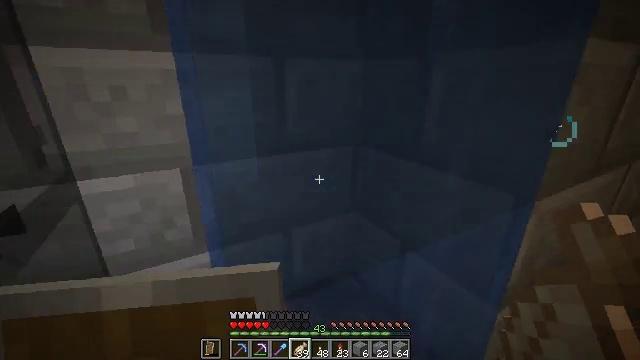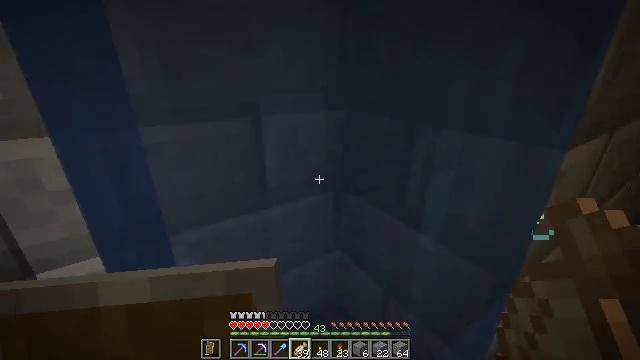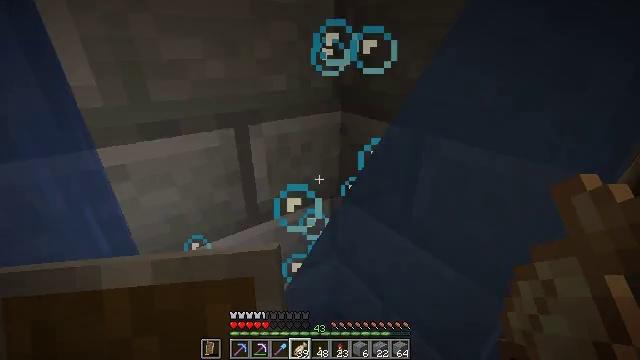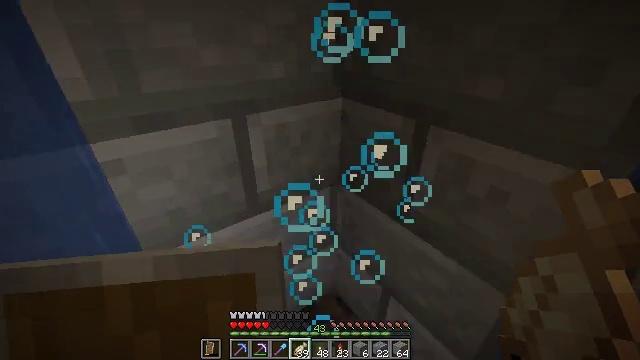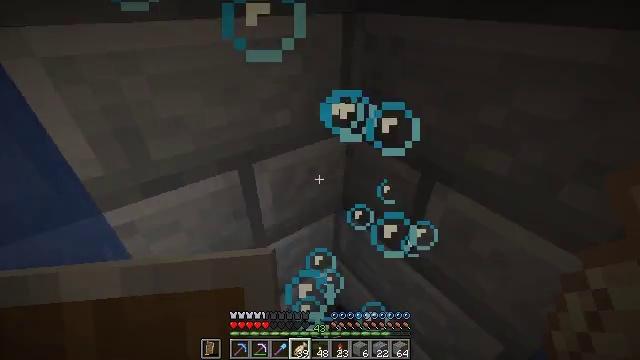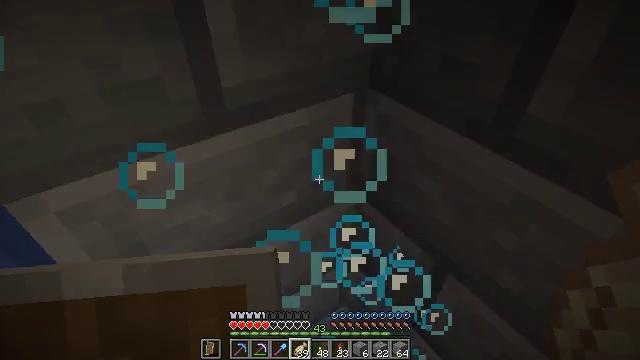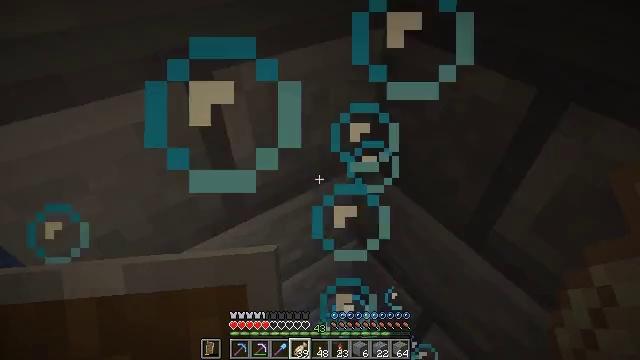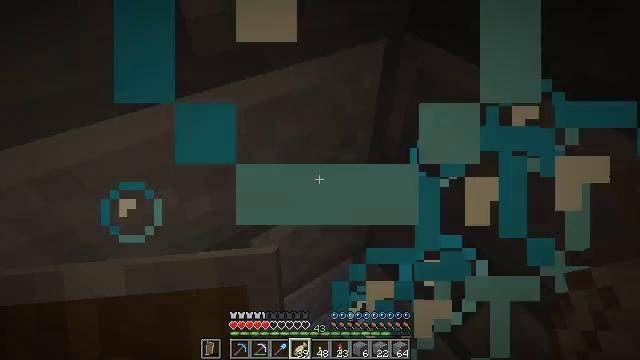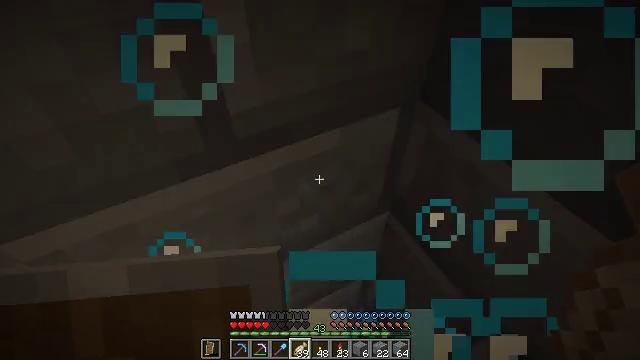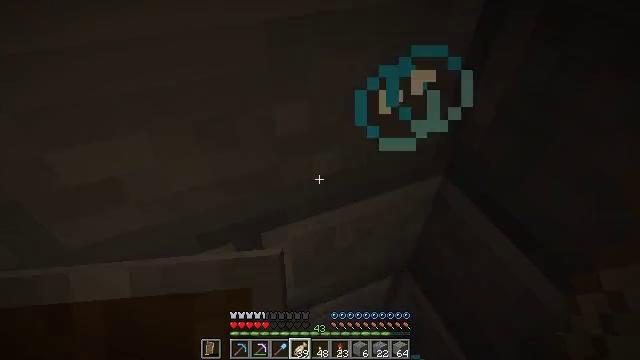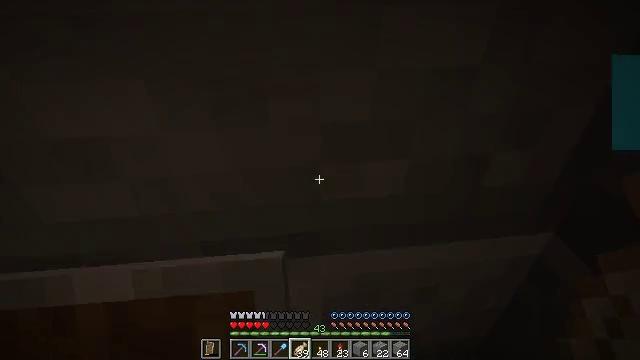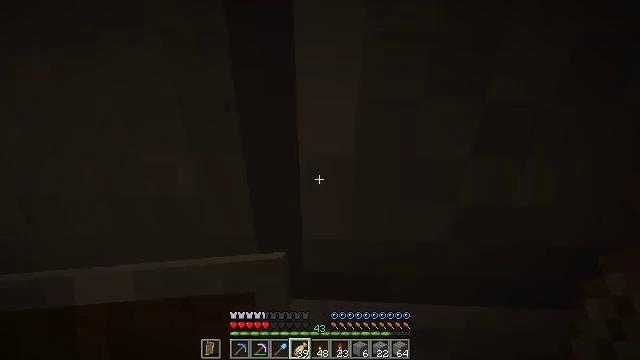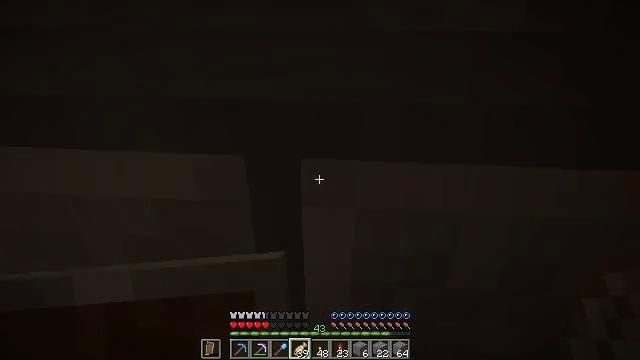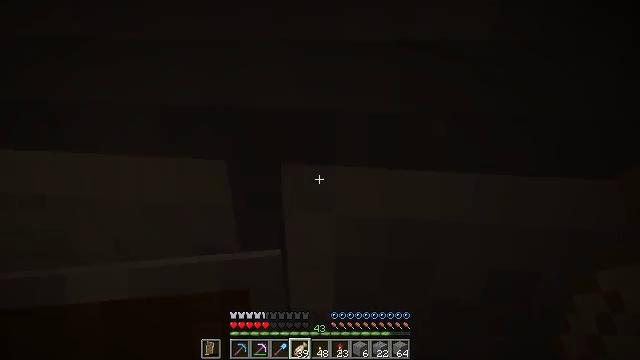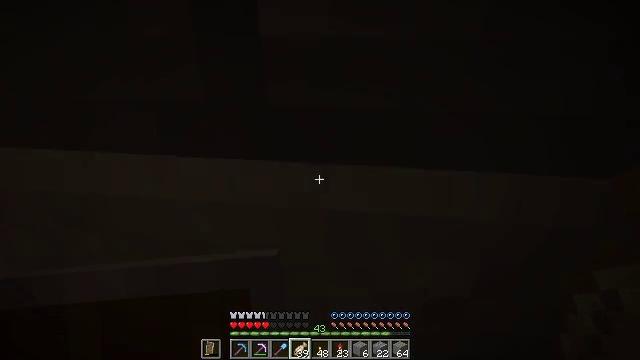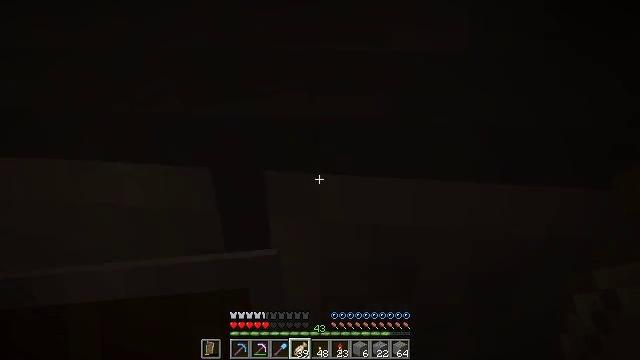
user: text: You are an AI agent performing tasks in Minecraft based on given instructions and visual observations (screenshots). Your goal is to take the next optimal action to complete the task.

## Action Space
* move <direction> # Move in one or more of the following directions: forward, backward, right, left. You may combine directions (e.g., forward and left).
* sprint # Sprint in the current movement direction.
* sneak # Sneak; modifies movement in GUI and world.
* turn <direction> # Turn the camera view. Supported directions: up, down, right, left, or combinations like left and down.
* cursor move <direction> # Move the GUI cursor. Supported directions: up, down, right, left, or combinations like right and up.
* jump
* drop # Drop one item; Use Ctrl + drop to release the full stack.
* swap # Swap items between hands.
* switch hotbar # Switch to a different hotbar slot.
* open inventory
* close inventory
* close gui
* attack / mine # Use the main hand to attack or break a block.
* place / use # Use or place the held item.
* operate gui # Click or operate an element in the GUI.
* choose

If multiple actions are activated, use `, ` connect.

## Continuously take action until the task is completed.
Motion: motion action
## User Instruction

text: Mine the quartz pillar for materials.
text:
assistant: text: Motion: move forward, turn right and down
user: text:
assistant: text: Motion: move forward, turn right and down
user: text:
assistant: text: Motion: move forward, turn down
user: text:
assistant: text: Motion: move forward, turn down
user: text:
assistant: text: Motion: move forward, turn down
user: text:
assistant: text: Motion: move forward, turn down
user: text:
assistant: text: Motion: move forward, turn left and down
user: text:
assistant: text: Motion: turn left and down
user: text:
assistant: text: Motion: turn left and up
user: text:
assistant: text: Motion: turn left and up
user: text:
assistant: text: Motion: turn left and up
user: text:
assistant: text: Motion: turn left and up
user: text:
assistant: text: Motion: turn left
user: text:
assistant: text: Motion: no_op
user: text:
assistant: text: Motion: no_op
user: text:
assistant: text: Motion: no_op
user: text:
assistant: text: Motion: no_op
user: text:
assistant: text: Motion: no_op
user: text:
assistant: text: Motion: no_op
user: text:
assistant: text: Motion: no_op
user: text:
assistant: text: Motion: no_op
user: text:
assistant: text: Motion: no_op
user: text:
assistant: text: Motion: no_op
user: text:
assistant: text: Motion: no_op
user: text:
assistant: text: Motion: no_op
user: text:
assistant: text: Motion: no_op
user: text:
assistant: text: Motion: no_op
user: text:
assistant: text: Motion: move forward
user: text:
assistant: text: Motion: move forward
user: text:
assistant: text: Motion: move forward, turn left